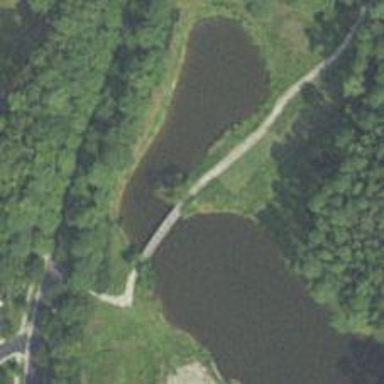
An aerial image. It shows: Footway bridge.